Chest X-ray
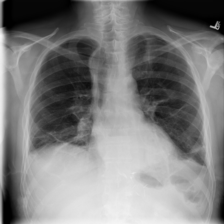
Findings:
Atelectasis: positive
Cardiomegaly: negative
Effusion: negative
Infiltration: negative
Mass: negative
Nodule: negative
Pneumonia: negative
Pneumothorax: positive
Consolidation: negative
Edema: negative
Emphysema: negative
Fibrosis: negative
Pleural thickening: negative
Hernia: negative